Question: I try to launch my default browser and open to a specified URL as suggested <URL> using something like:
'''
use Browser::Open qw( open_browser );
my $url = 'http://www.google.com/';
open_browser($url);
'''
But it opens it in Firefox even though Chromium is set to my default browser:

How do I get it to open in Chromium?
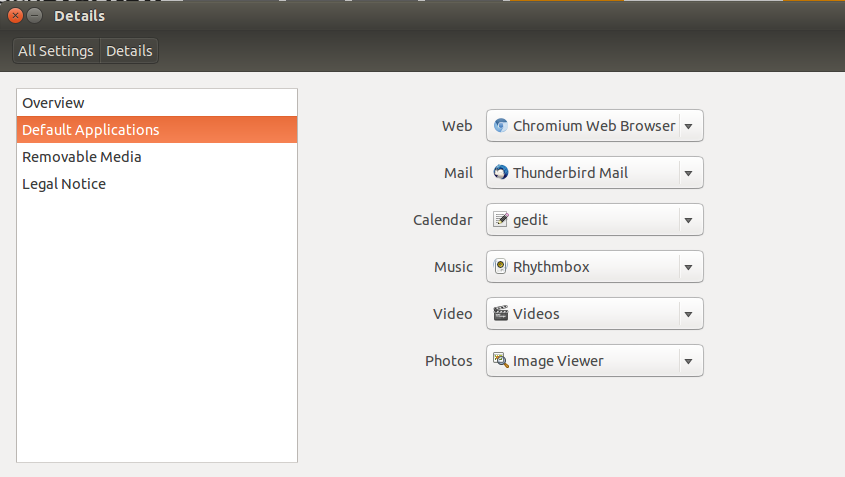
Answer: Perl has no concept of default browser. As you can see in its <URL>, 'Browser::Open' will go down the list of known browser invocation commands and use the first one that works. Firefox apparently happens to be higher on the list than Chromium.
If you want to invoke Chromium, then just invoke Chromium yourself. Something like this should do:
'''
system("chromium "$url"")
'''
(you might have to change the name of the executable, depending on your system and 'PATH')